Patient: sex M, age 47
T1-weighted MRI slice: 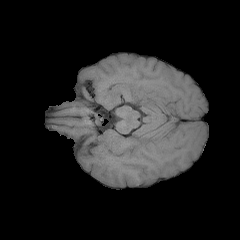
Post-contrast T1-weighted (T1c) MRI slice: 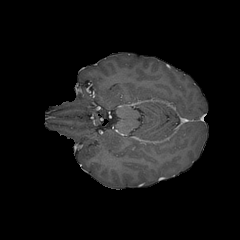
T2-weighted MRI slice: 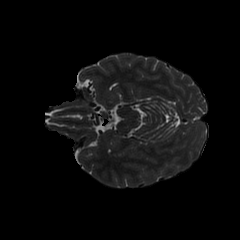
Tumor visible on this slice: no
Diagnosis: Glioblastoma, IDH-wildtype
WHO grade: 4